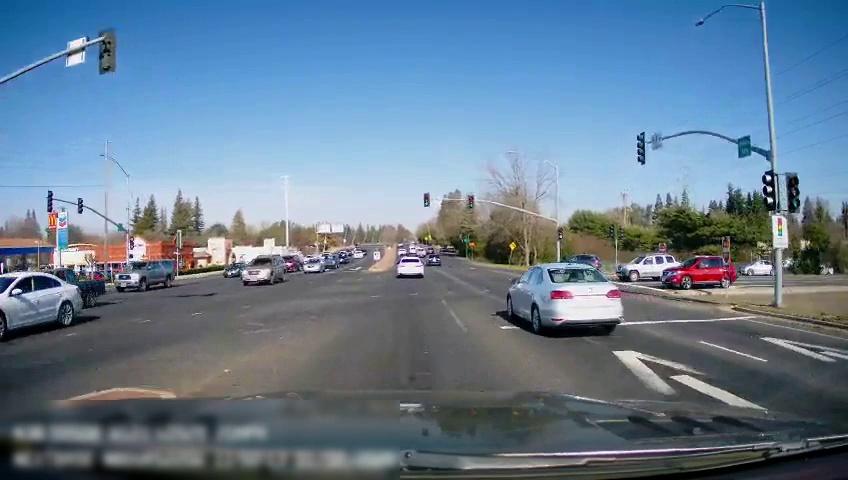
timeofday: Day
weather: Sunny
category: Drivable Space
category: Drivable Space
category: Vehicles | SUV
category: Vehicles | Car
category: Vehicles | Truck
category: Vehicles | Car
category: Vehicles | Car
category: Vehicles | SUV
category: Vehicles | Car
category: Vehicles | SUV
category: Vehicles | SUV
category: Vehicles | Car
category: Vehicles | Car
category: Vehicles | Truck
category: Vehicles | Car
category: Vehicles | SUV
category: Vehicles | Car
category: Vehicles | Car
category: Vehicles | SUV
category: Lanes | Current Lane
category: Lanes | Alternate Lane
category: Lanes | Alternate Lane
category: Traffic | Lights
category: Traffic | Lights
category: Traffic | Lights
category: Traffic | Lights
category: Traffic | Lights
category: Traffic | Lights
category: Traffic | Lights
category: Traffic | Lights
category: Traffic | Lights
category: Traffic | Lights
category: Traffic | Signs
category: Traffic | Lights
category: Traffic | Signs
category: Traffic | Lights